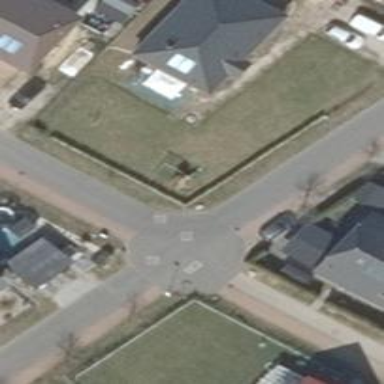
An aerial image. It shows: Residential road.